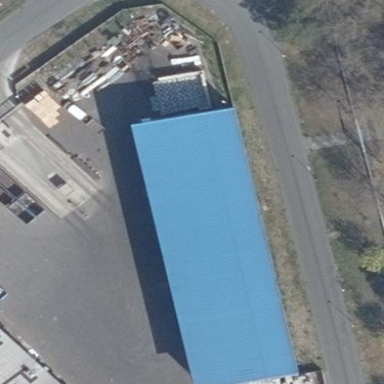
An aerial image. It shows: Industrial building.